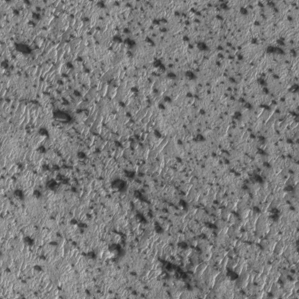
Label: frost